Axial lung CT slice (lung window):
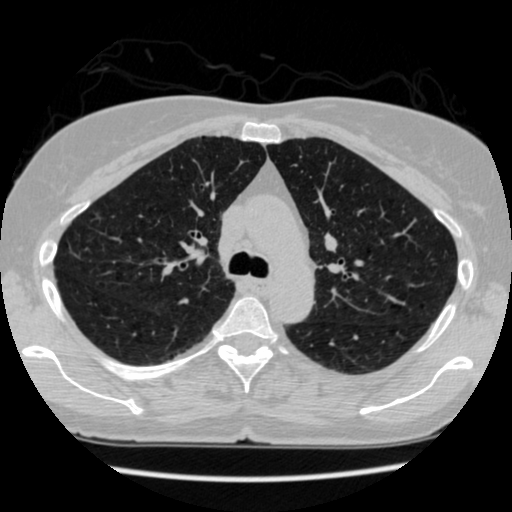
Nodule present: no